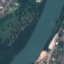
Land use / land cover class: River